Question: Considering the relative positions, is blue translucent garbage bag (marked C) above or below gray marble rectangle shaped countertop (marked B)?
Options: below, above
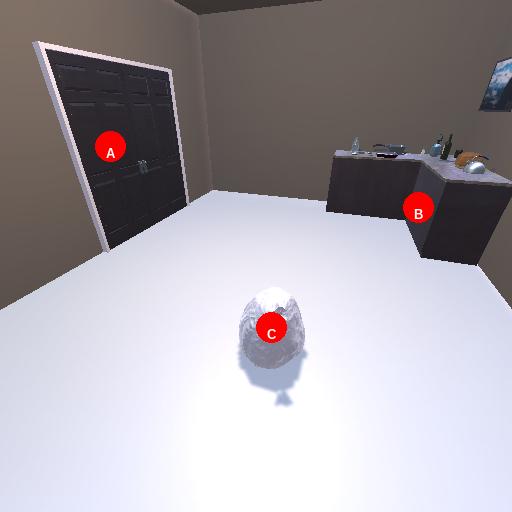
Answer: below